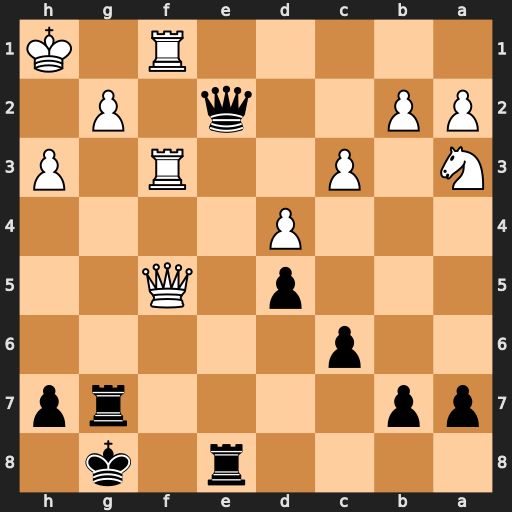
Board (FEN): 4r1k1/pp4rp/2p5/3p1Q2/3P4/N1P2R1P/PP2q1P1/5R1K
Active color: b
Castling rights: -
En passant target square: -
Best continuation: Qxg2#